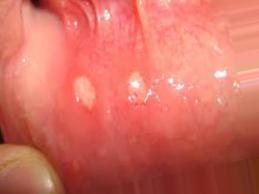
Condition: Mouth Ulcer